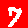
Digit: 7